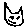
Label: cat